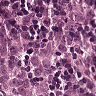
Metastatic tissue present: yes